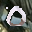
Label: 0